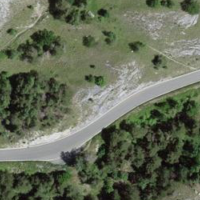
EUNIS habitat code: 45
Species observed at this site:
Dendrocopos major
Lasiommata megera
Hipparchia statilinus
Corvus corax
Linaria cannabina
Periparus ater